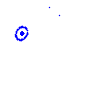
Particle: pion